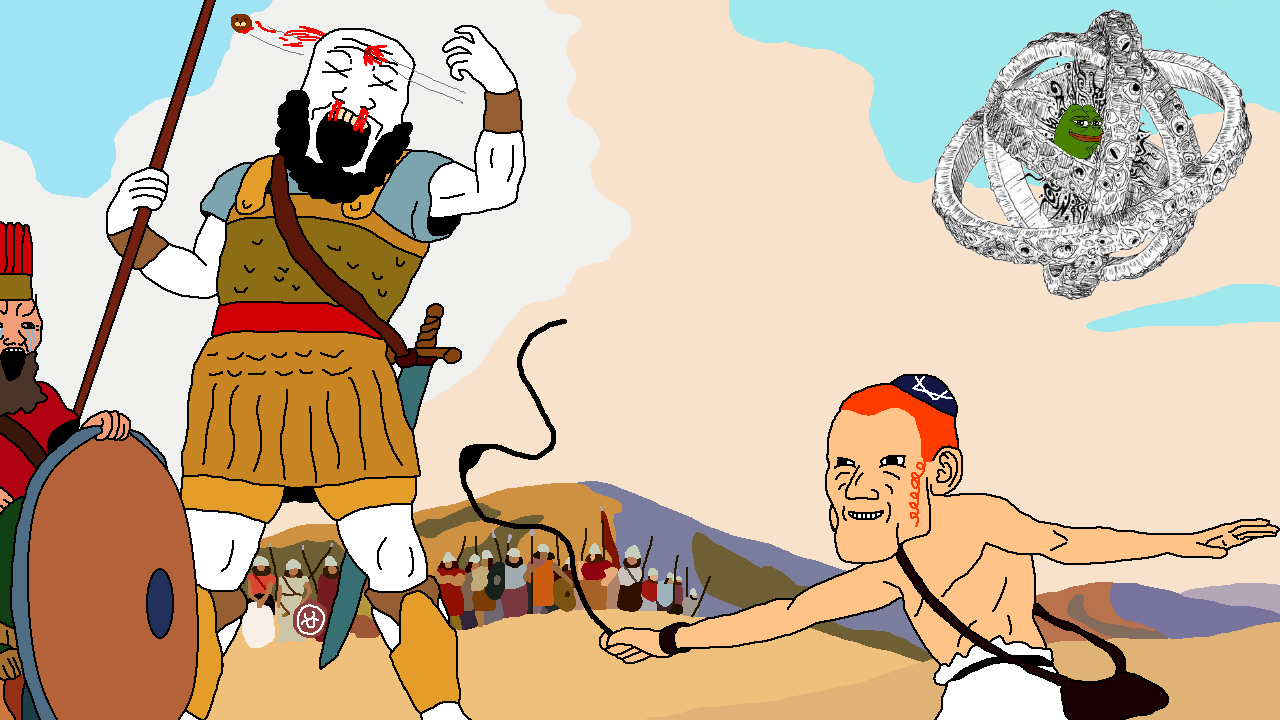
Label: 5_Wojak_with_Background